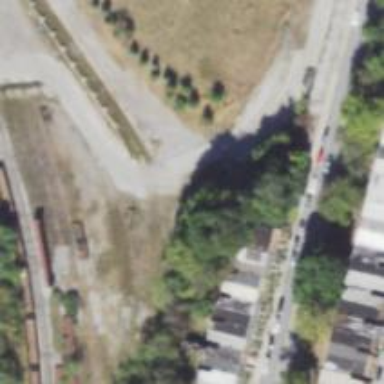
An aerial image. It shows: Disused railway spur service.